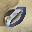
Label: 0